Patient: sex M, age 67
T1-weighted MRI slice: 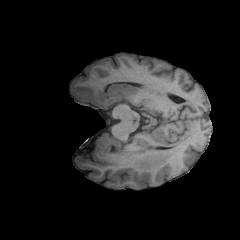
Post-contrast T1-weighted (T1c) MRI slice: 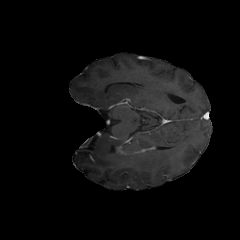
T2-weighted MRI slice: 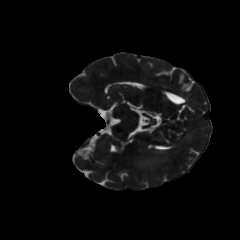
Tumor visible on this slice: no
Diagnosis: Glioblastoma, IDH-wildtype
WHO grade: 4